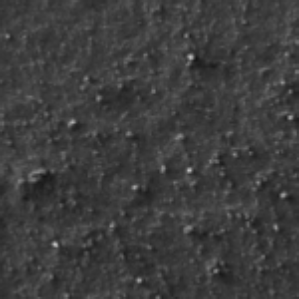
Label: frost